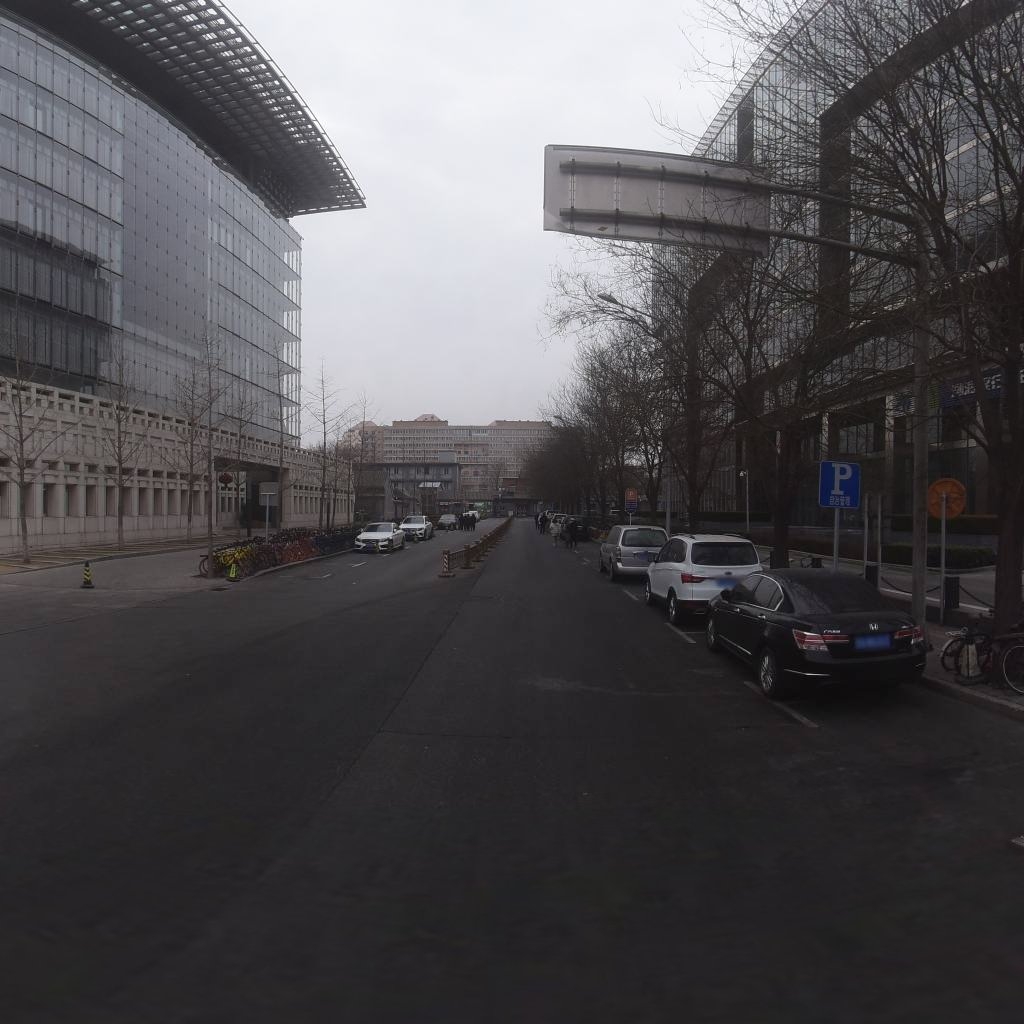
Region: Xicheng
Road damage annotations: transverse crack, longitudinal crack, transverse patch